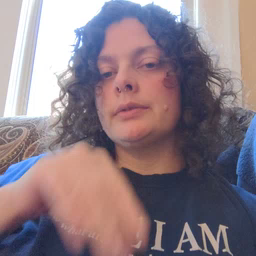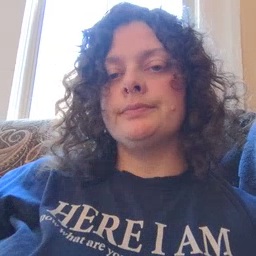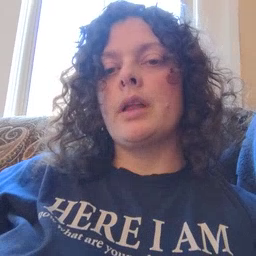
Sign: aunt